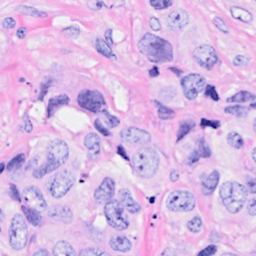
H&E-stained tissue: Breast